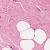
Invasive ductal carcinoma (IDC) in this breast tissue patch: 0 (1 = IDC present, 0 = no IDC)